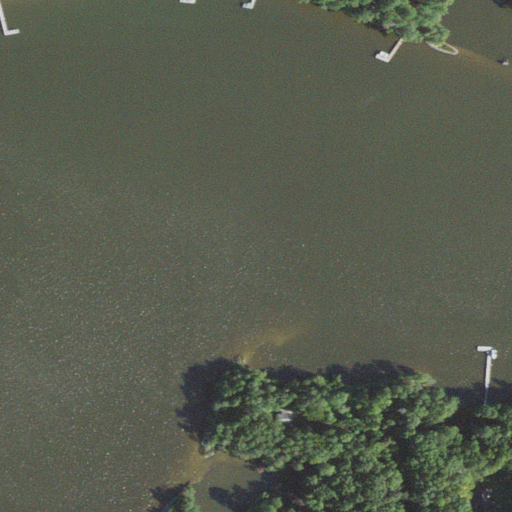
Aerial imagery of cape in Virginia named Old Womans Point containing open water, mixed forest, evergreen forest, herbaceous wetlands, open development, deciduous forest, and grassland